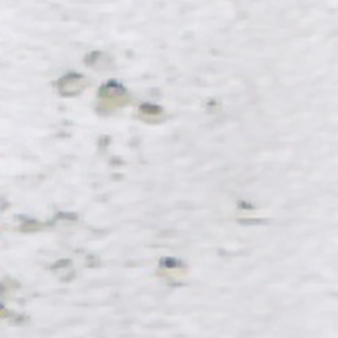
Label: other